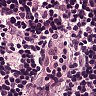
Metastatic tissue present: no